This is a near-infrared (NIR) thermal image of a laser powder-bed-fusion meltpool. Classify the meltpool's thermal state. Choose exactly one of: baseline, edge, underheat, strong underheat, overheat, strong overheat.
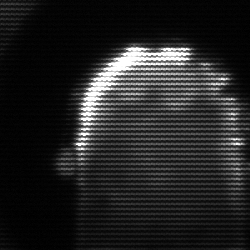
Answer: baseline